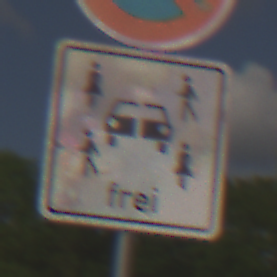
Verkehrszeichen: CarsharingfahrzeugeFrei
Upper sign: EingeschraenktesHalteverbot
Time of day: Midday
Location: Outdoor (RoadRail)
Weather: PartlyCloudy
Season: NotSpecified
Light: Natural